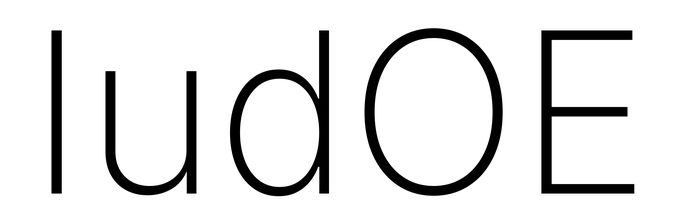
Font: Inter_ExtraLight